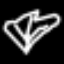
Label: leaf